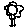
Label: flower